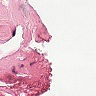
Metastatic tissue present: no